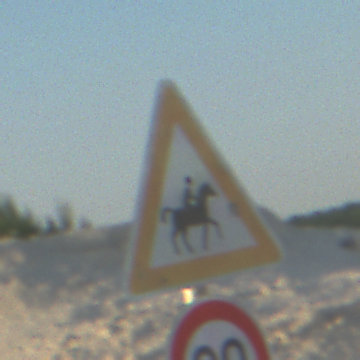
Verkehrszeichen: ReiterLinks
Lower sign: Geschwindigkeit80
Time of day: SunriseSunset
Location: Outdoor (Beach)
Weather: Clear
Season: NotSpecified
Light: Natural